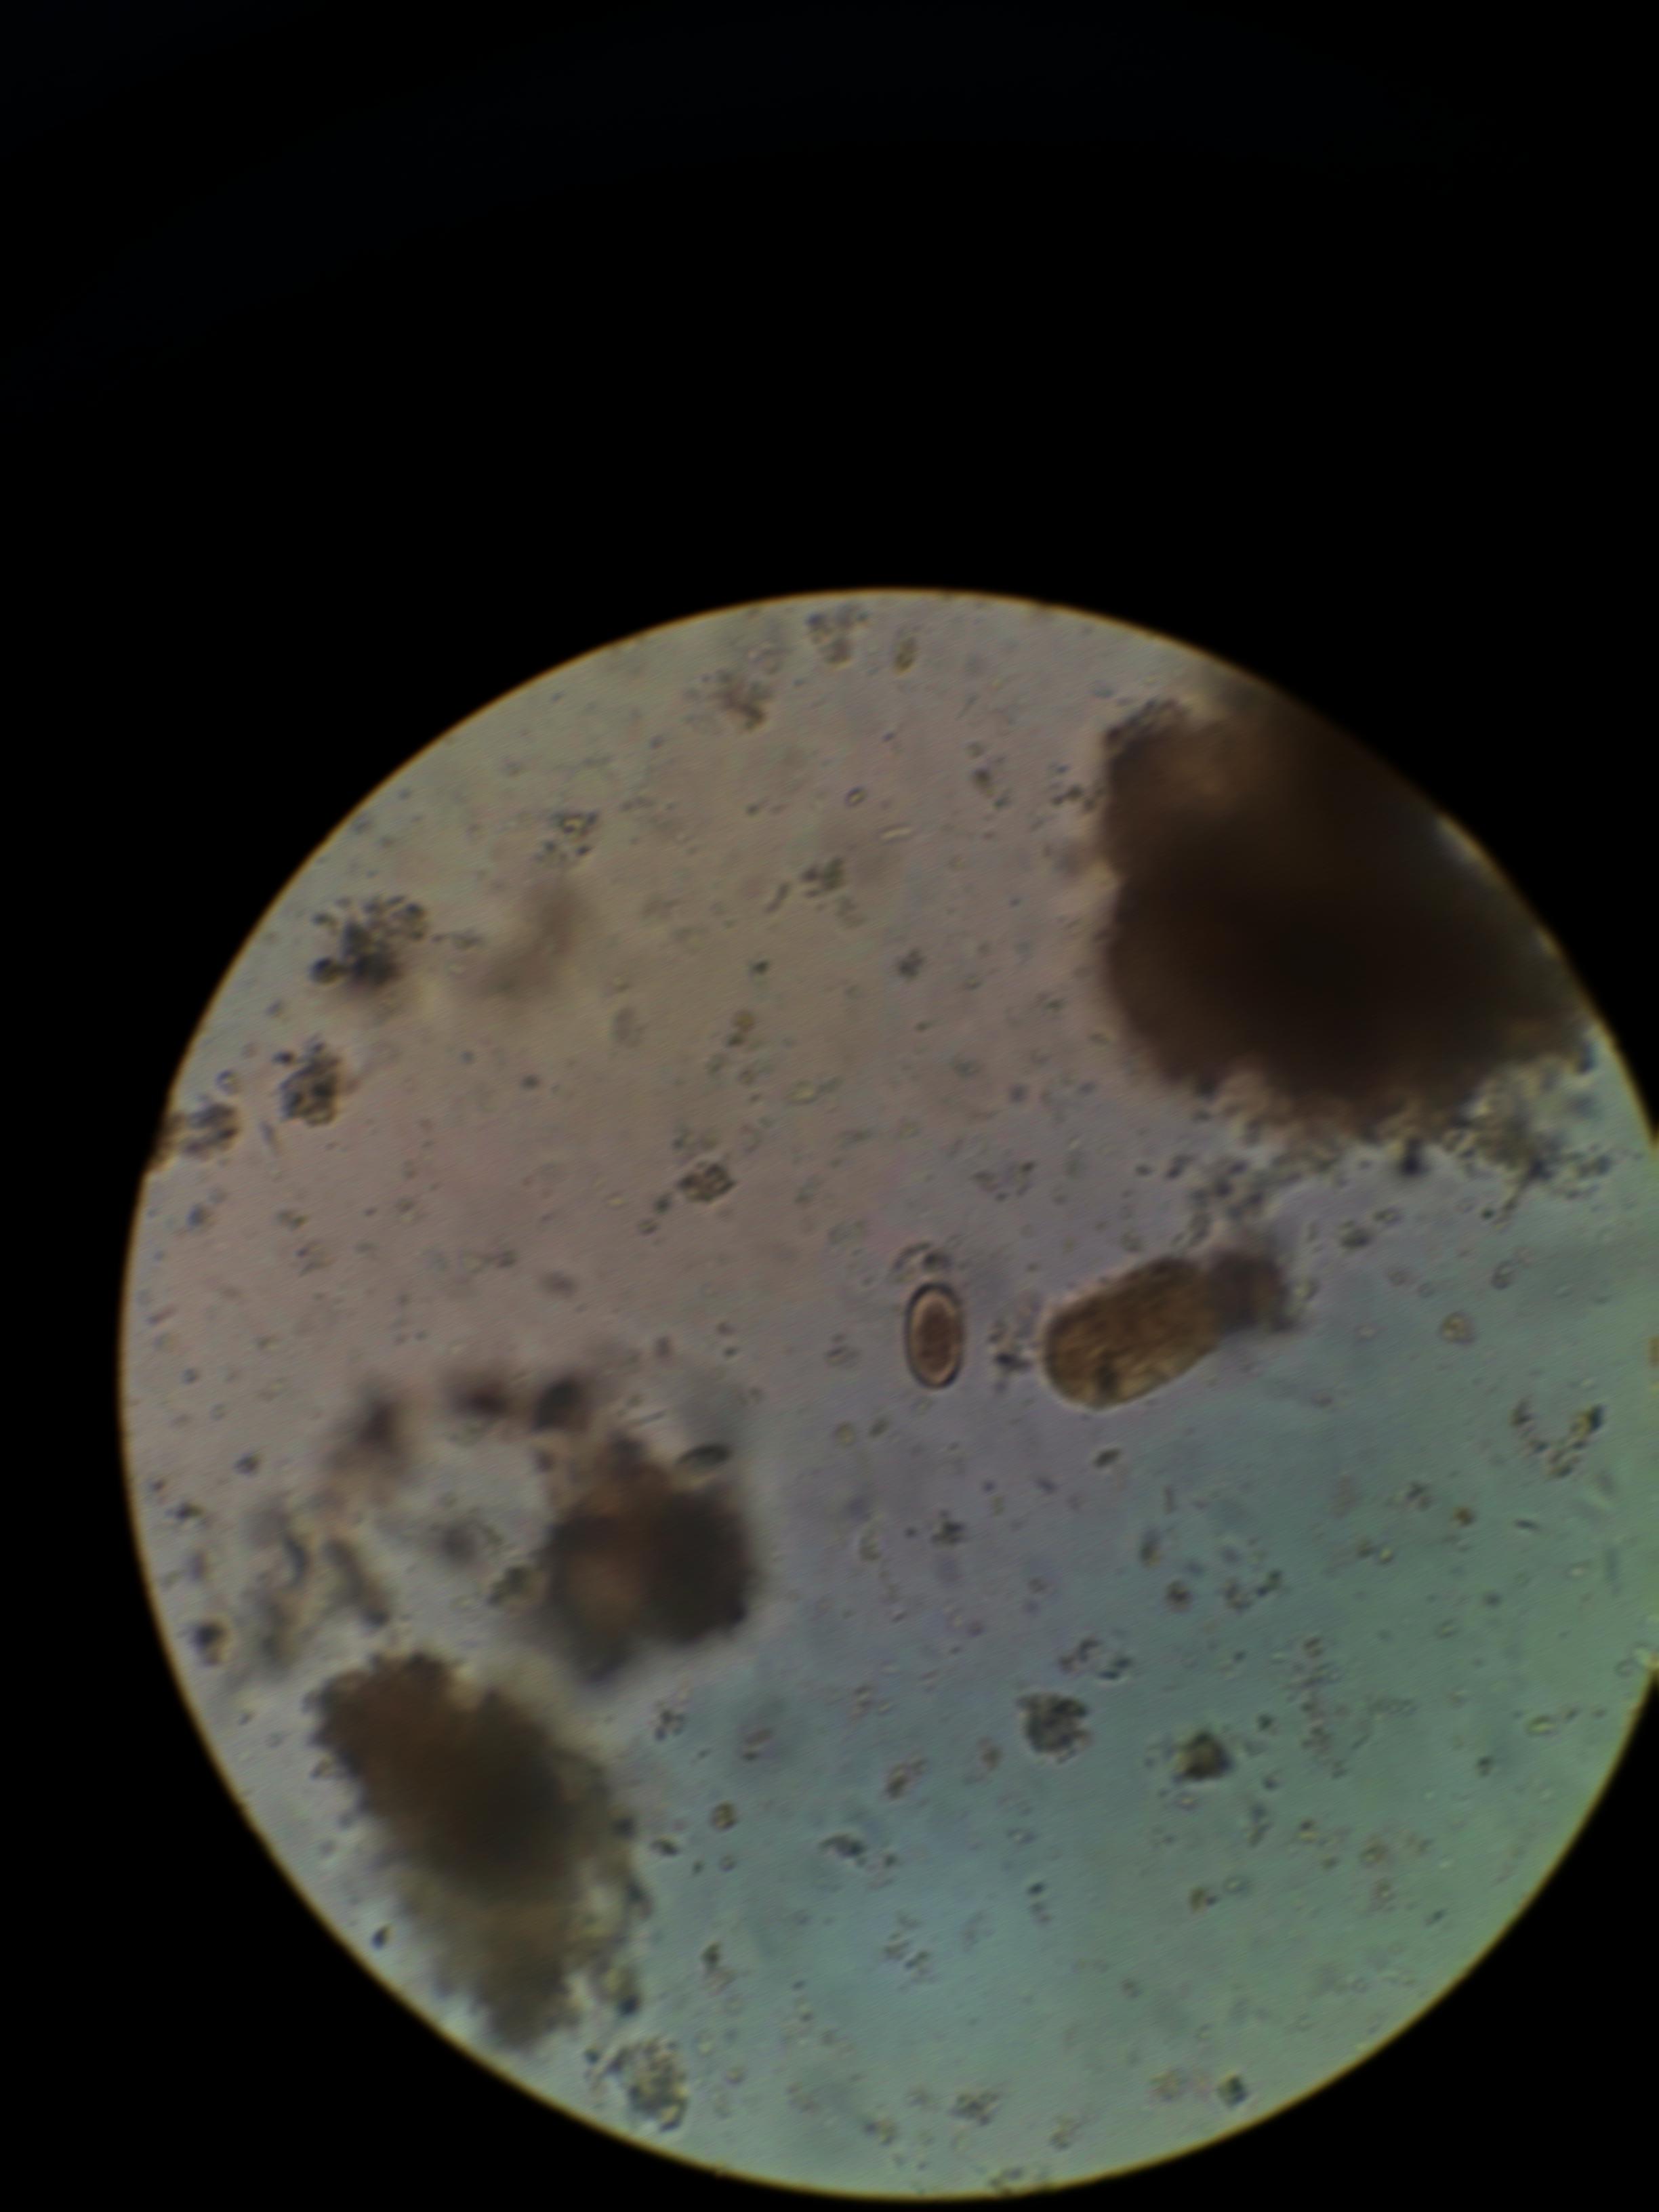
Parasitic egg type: Capillaria philippinensis